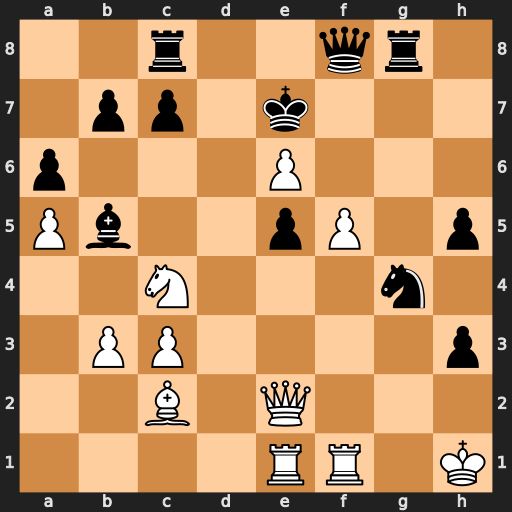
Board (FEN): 2r2qr1/1pp1k3/p3P3/Pb2pP1p/2N3n1/1PP4p/2B1Q3/4RR1K
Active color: w
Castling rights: -
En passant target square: -
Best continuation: f6+ Nxf6 Qxe5 Bc6+ Be4 Nxe4 Rf7+ Qxf7 exf7+